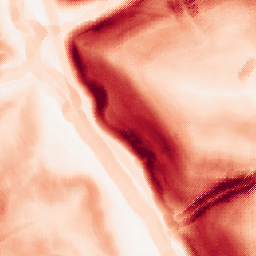
Category: morphological
Decomposition family: morphological_gradient
Decomposition parameters: size: 7
shape: disk
Upsampling method: regularized
Upsampling parameters: scale: 4
lambda_reg: 0.1
Upsampling scale: 4